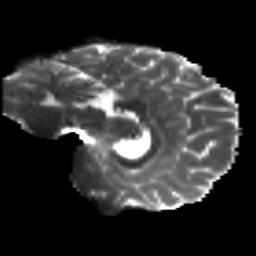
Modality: T2w
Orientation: sagittal
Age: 22
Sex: male
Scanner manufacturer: siemens
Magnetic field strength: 3 T
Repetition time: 8.8 s
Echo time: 0.085 s